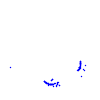
Particle: kaon